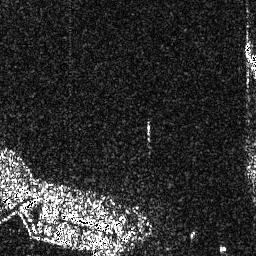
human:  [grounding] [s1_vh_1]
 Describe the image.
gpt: In the satellite image, there is  <ref>1 medium ship </ref> <box>[[94, 14, 99, 29, 0]]</box> located at top right.